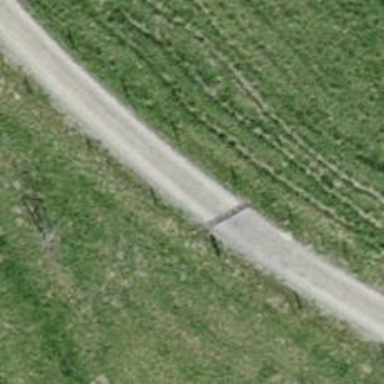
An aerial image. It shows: Compacted grade2 track designated for agricultural motorcars.